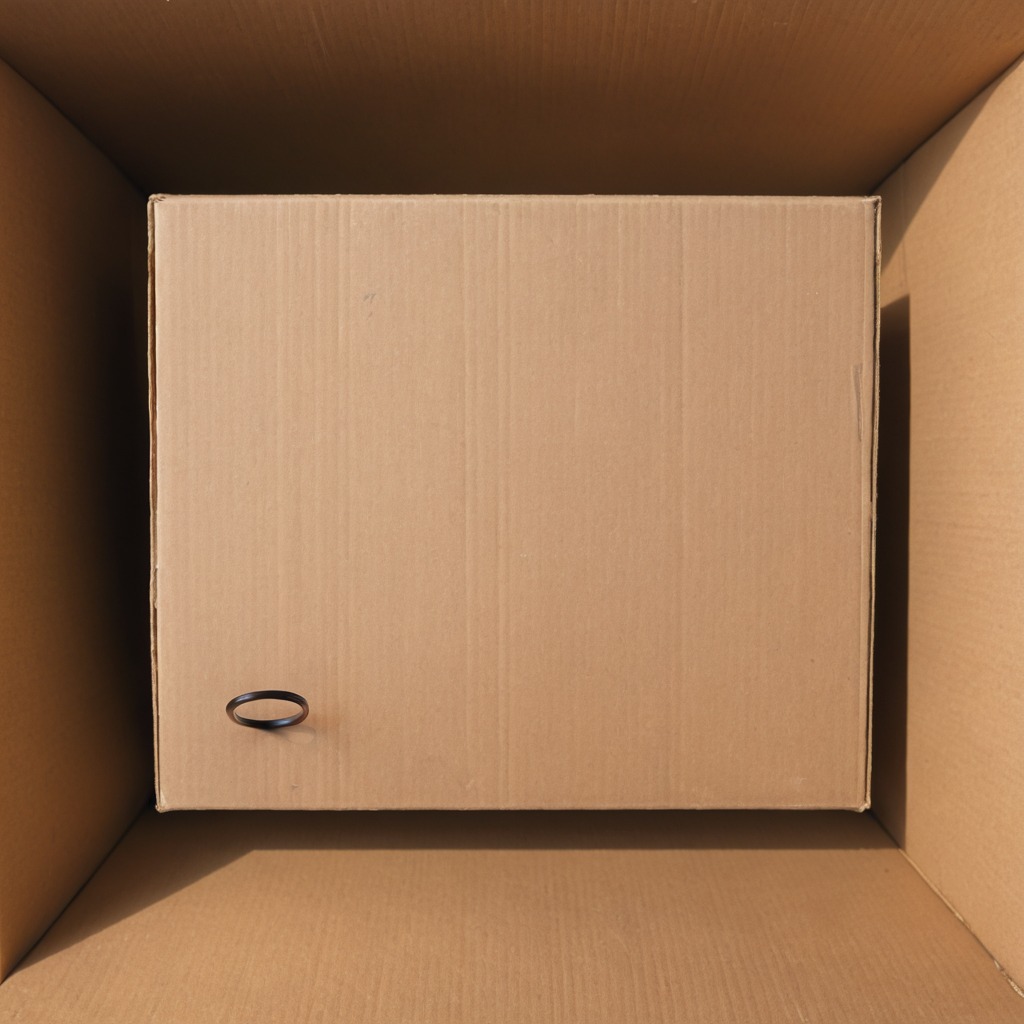
A rubber O-ring is lying on the cardboard box surface.